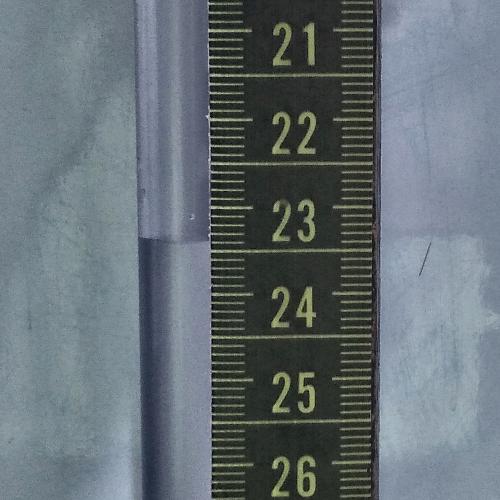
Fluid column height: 23.4 cm